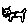
Label: cat